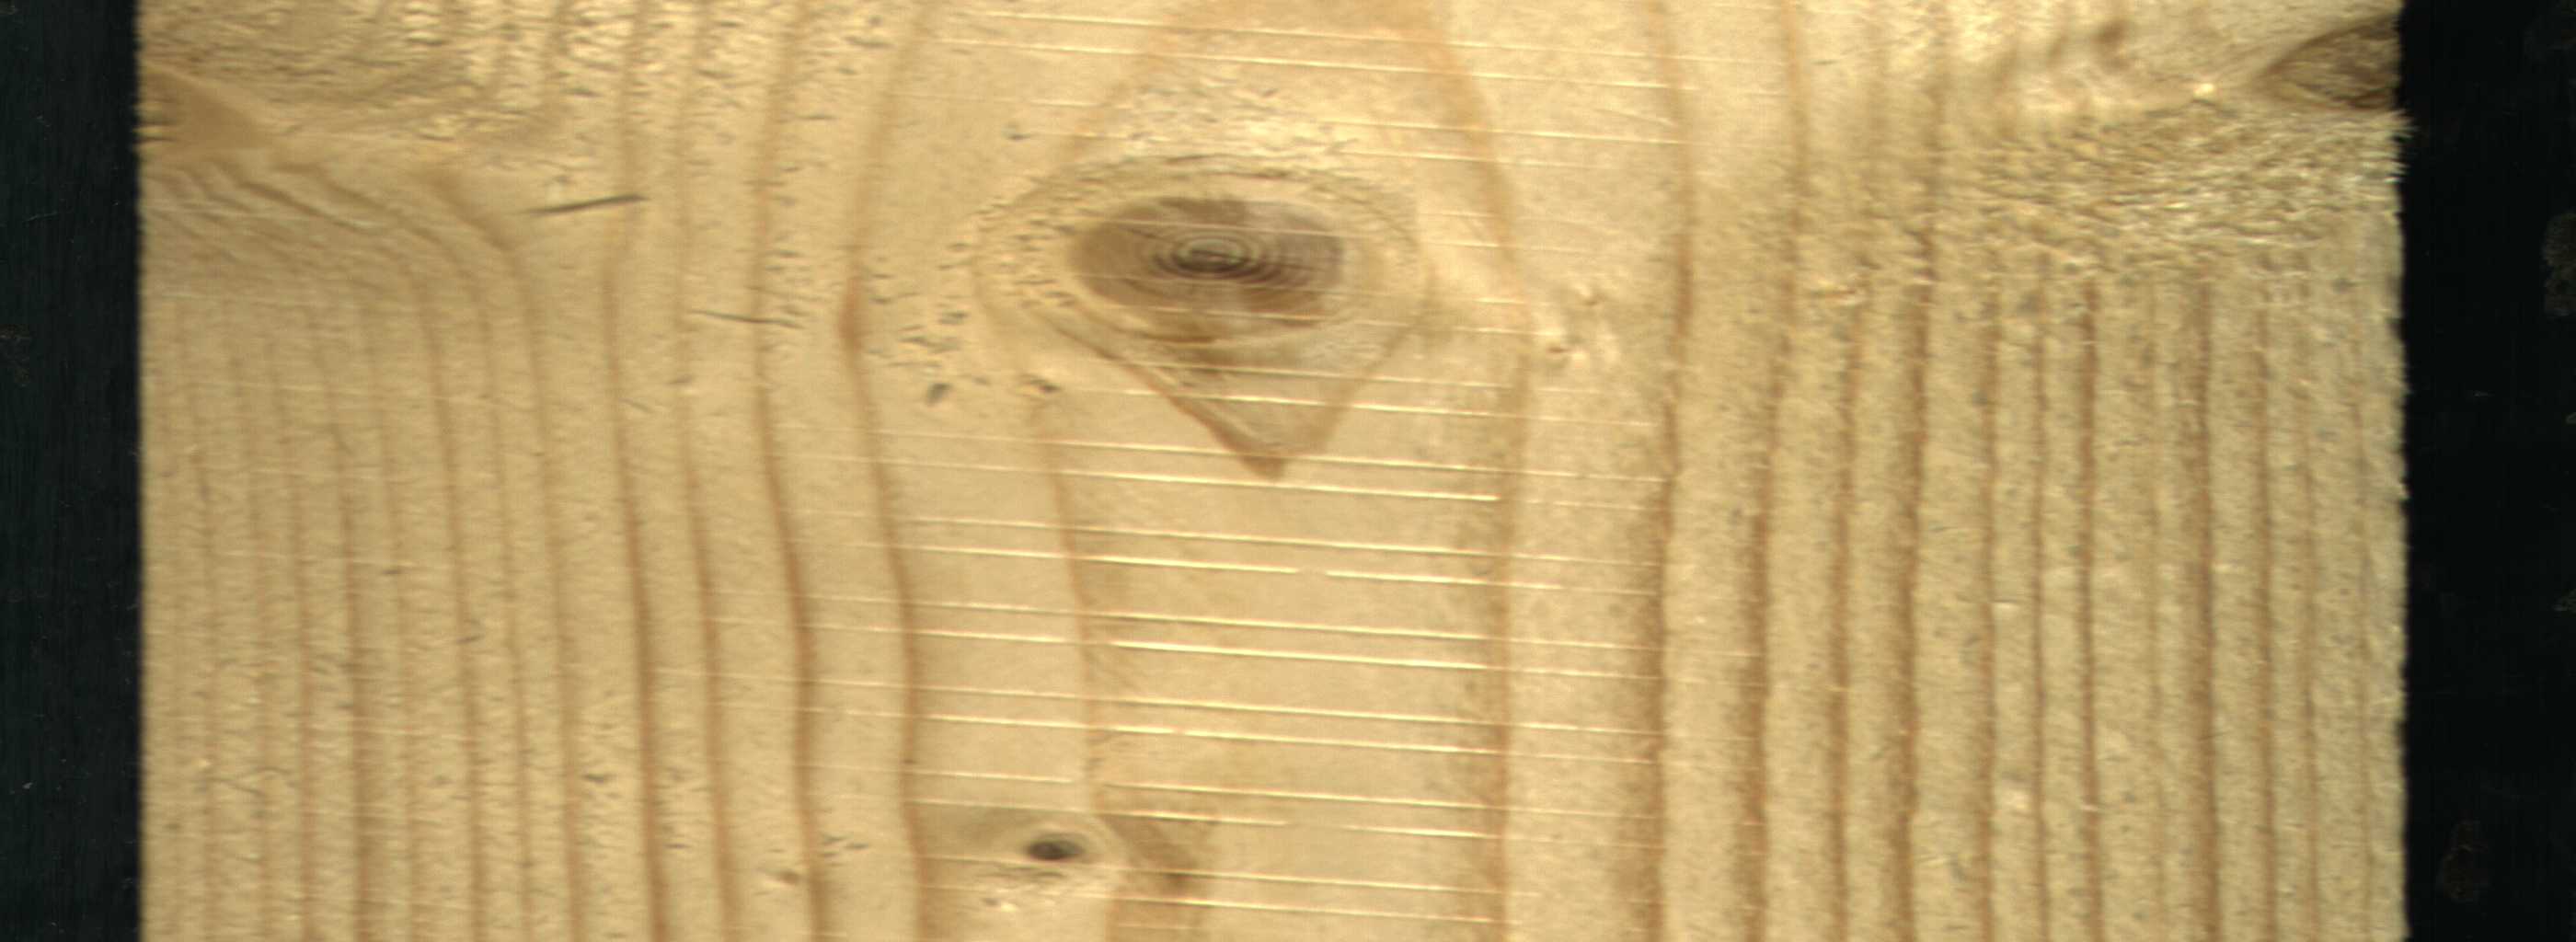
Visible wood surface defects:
Live_Knot
Live_Knot
Live_Knot
Live_Knot